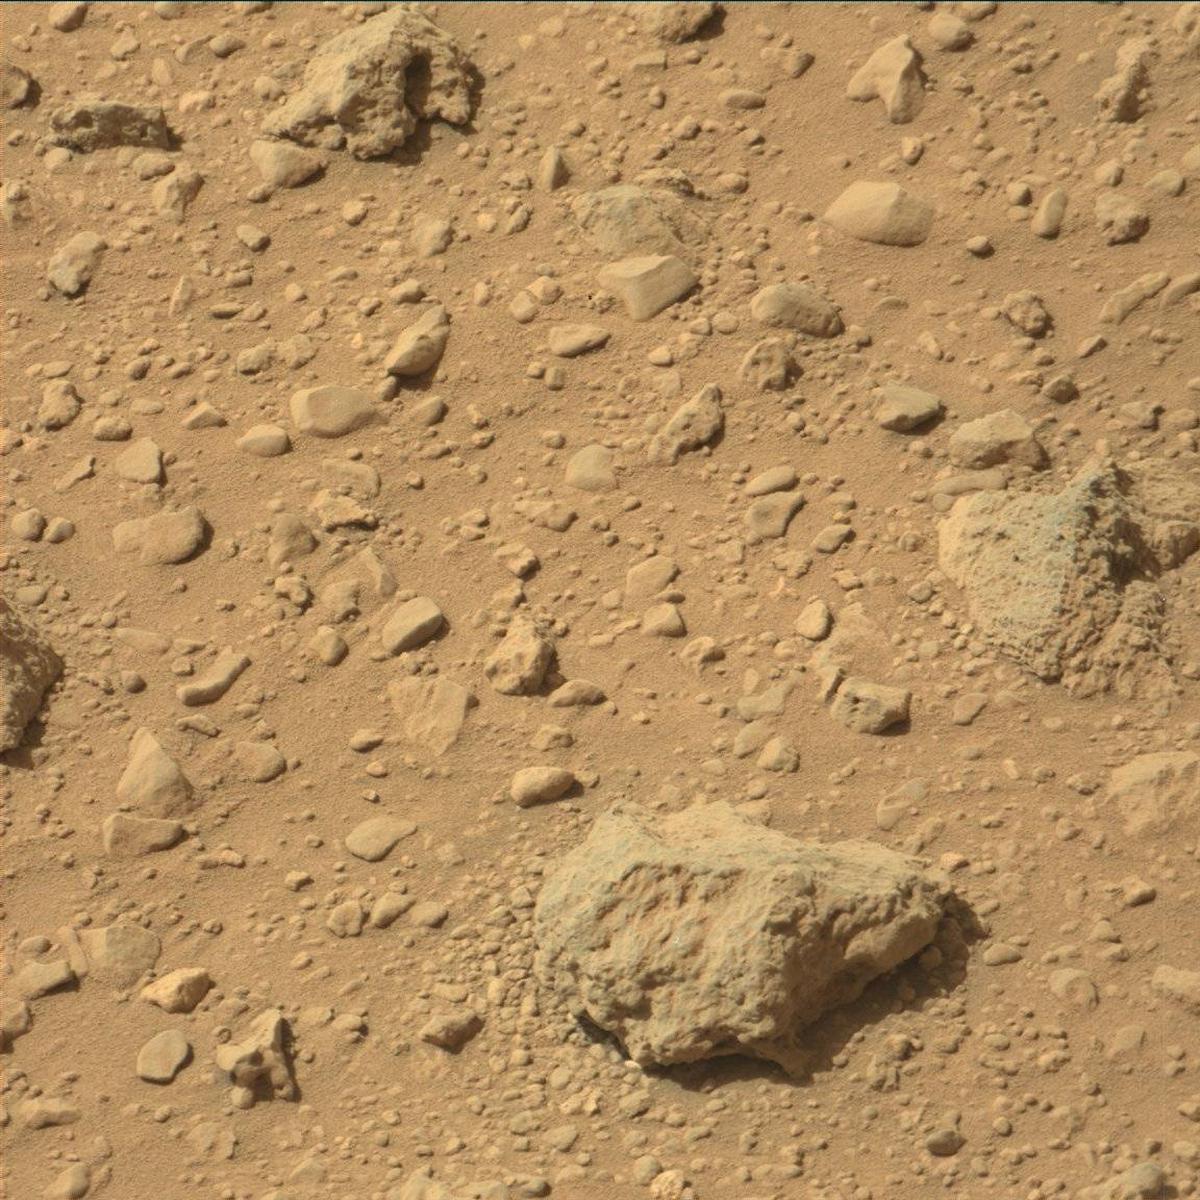
Terrain classes present: Bedrock, Sand / Soil